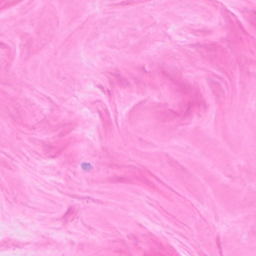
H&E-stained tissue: Breast